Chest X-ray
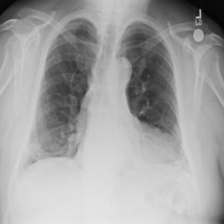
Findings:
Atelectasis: negative
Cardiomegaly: negative
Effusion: negative
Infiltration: negative
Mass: negative
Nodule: negative
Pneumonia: negative
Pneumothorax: negative
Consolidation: negative
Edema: negative
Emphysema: negative
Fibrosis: positive
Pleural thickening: negative
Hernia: negative